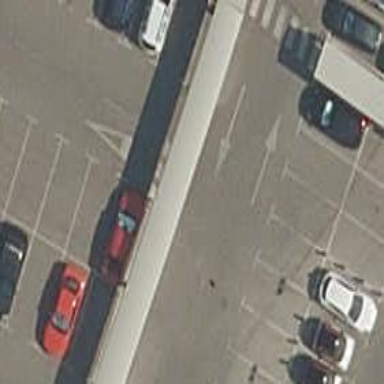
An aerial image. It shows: Asphalt parking aisle road.